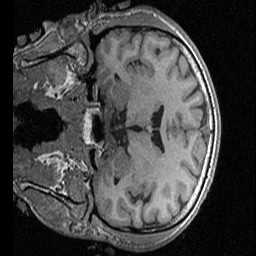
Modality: T1w
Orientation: coronal
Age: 44
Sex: male